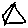
Label: triangle